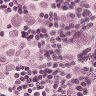
Metastatic tissue present: yes